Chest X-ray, PA view. Patient: 70 years old, sex M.
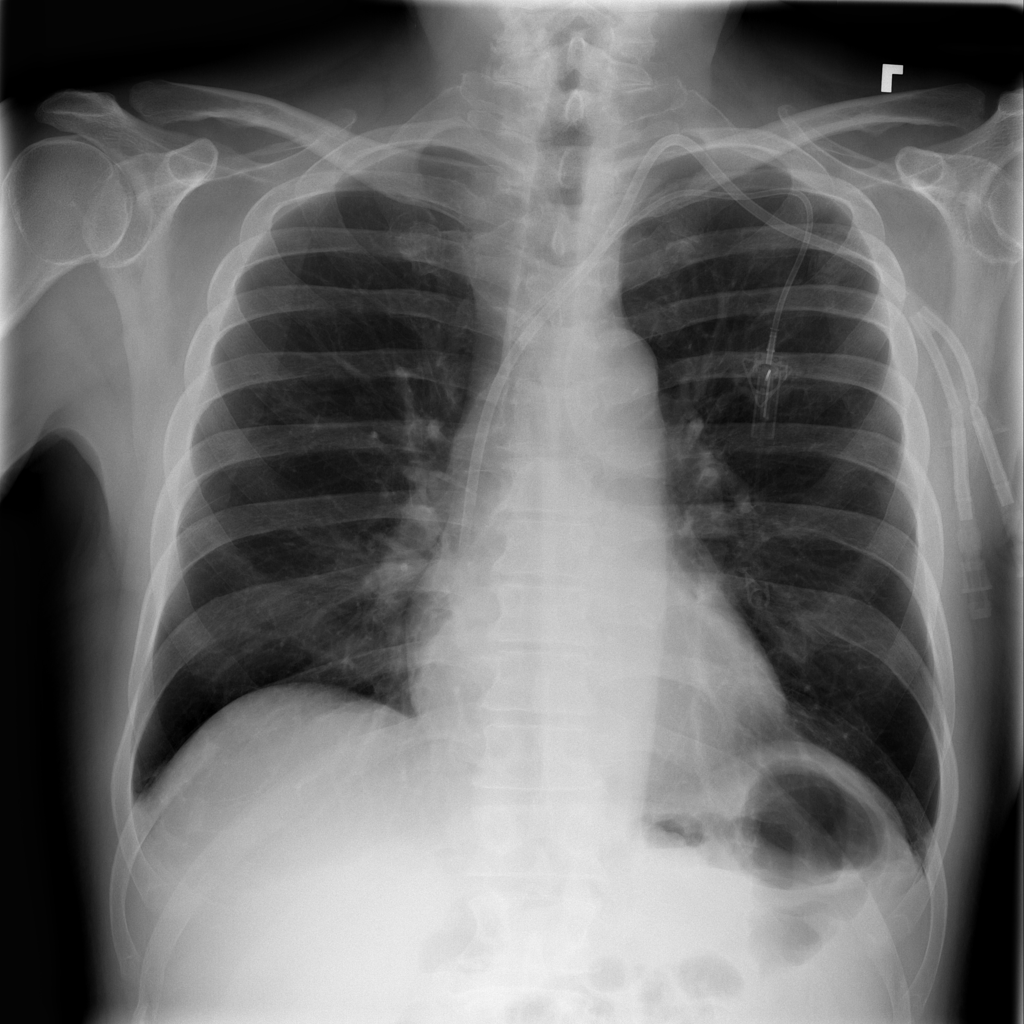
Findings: No Finding